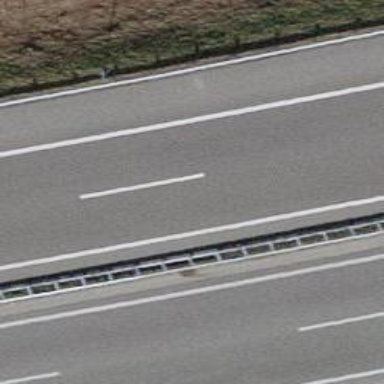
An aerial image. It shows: Asphalt motorway.